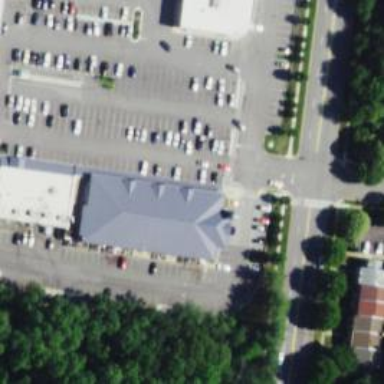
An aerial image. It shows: Post office.